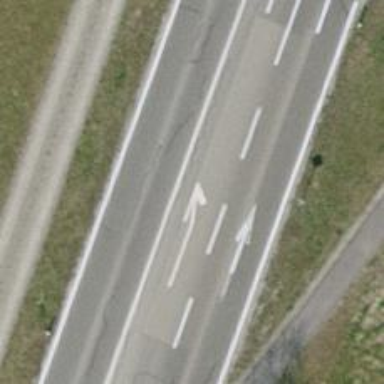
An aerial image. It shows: Secondary road with concrete surface.